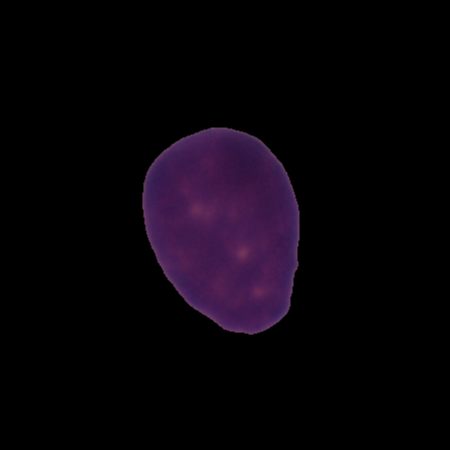
Label: healthy